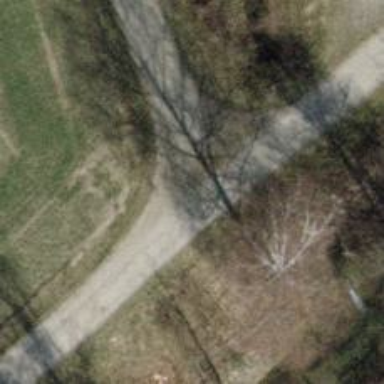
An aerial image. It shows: Unclassified road with compacted surface.